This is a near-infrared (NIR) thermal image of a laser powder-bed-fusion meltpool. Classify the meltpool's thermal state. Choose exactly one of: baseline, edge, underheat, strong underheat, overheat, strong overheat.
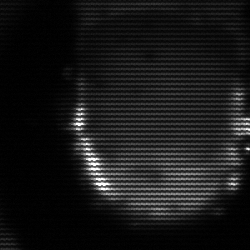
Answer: baseline